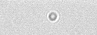
Label: camera_spot